Question: I am using MVC3 Viewmodel pattern with Entity Framework on my webbapplication.
My Index View is list of products with image, price and description and etc.
Products with the information I mentioned above is in div boxes with a button that says "buy".

I will be working with 2 views one that is the Index View that will display all the products and the other view that will display the products that got clicked by the buy button.
What I am trying to achieve is when a user click on buy button the products should get stored in the other view that is cart view and be displayed.
I have problems on how to begin the coding for that part.
The index View with products is done and now its the buy button function left to do but I have no idea how to start.
This is my IndexController:
'''
private readonly HomeRepository repository = new HomeRepository();
public ActionResult Index()
{
var Productlist = repository.GetAllProducts();
var model = new HomeIndexViewModel()
{
Productlist = new List<ProductsViewModel>()
};
foreach (var Product in Productlist)
{
FillProductToModel(model, Product);
}
return View(model);
}
private void FillProductToModel(HomeIndexViewModel model, ProductImages productimage)
{
var productViewModel = new ProductsViewModel
{
Description = productimage.Products.Description,
ProductId = productimage.Products.Id,
price = productimage.Products.Price,
Name = productimage.Products.Name,
Image = productimage.ImageUrl,
};
model.Productlist.Add(productViewModel);
}
'''
In my ActionResult Index I am using my repository to get the products and then I am binding the data from the products to my ViewModel so I can use the ViewModel inside my view. Thats how I am displaying all the products in my View.
This is my Index View:
'''
@model Avan.ViewModels.HomeIndexViewModel
@foreach (var item in Model.Productlist)
{
<div id="productholder@(item.ProductId)" class="productholder">
<img src="@Html.DisplayFor(modelItem => item.Image)" alt="" />
<div class="productinfo">
<h2>@Html.DisplayFor(modelItem => item.Name)</h2>
<p>@Html.DisplayFor(modelItem => item.Description)</p>
@Html.Hidden("ProductId", item.ProductId, new { @id = "ProductId" })
</div>
<div class="productprice">
<h2>@Html.DisplayFor(modelItem => item.price)</h2>
<input type="button" value="Las mer" class="button" id="button@(item.ProductId)">
@Html.ActionLink("x", "Cart", new { id = item.ProductId }) // <- temp its going to be a button
</div>
</div>
}
'''
Since I can get the product ID per product I can use the ID in my controller to get the data from the database. But I still I have no idea how I can do that so when somebody click on the buy button I store the ID where? and how do I use it so I can achieve what I want to do?
Right now I have been trying to do following thing in my IndexController:
'''
public ActionResult cart(int id)
{
var SelectedProducts = repository.GetProductByID(id);
return View();
}
'''
What I did here is that I get the product by the id. So when someone press on the temp "x" Actionlink I will recieve the product. All I know is that something like that is needed to achieve what im trying to do but after that I have no idea what to do and in what kind of structure I should do it.
Any kind of help is appreciated alot!
looking at the Index I see 5 products, I choose to buy 3 products so I click on three "Buy" buttons. Now I click on the "Cart" that is located on the nav menu. New View pops up and I see the three products that I clicked to buy.
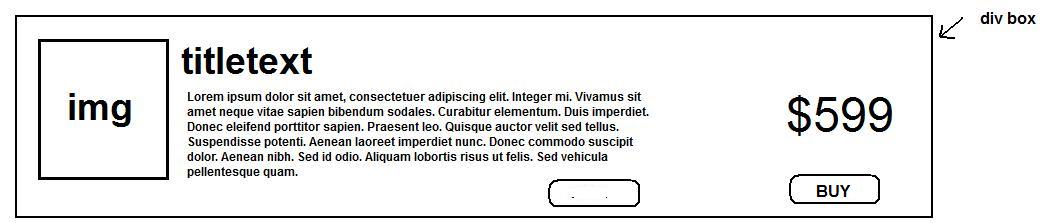
Answer: I would use ajax to add it to a cart on a separate action like so:
Action would look something like this:
'''
public ActionResult AddToCart(int productID)
{
List<int> cart = (List<int>)Session["cart"];
if (cart == null){
cart = new List<int>();
}
cart.Add(productID);
return new JsonResult() { Data = new { Status = "Success" } };
}
'''
Your Javascript would look something like this:
'''
$(function(){ // after page load
$(".button").live("click", function(){ // add a listener to the buttons
var $this = $(this), // record which button has been pressed
productID= $this.data('productID'); // Get the product ID from the button
$.ajax({ // initiate a ajax request
url: '/controller/AddToCart', // to this address
type: "post", // of type post
cache: false, // don't cache any results
data: {id: productID}, // post the product id
success: function (data) { // on success
data = eval(data); // get the data if you want it
$this.addClass('productSelected'); // add a class that shows that the button was updated
},
error: function (result) { // on error
$(".validation-summary-errors").append("<li>Error connecting to server.</li>"); // this tells the world that there was an error in the ajax request
}
});
}
});
'''
One tiny bit you will need to add to your view is:
'''
<input type="button" value="Las mer" class="button" id="button@(item.ProductId)" data-productID='@item.ProductId' />
'''
If you are not familiar with JQuery I recommend taking a few seconds to check it out as it will greatly advance your MVC experience. Let me know if you have any additional questions.